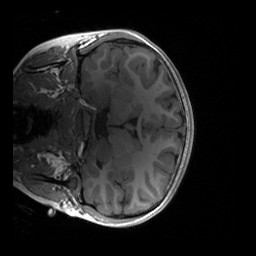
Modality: T1w
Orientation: coronal
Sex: female
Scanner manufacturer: siemens
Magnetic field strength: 3 T
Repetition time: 1.9 s
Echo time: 0.00243 s